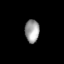
Tissue: skin
Cell type: Fibroblasts
Senescence score: 0.7577
Nuclear area (px): 322
Mean DAPI intensity: 157.562